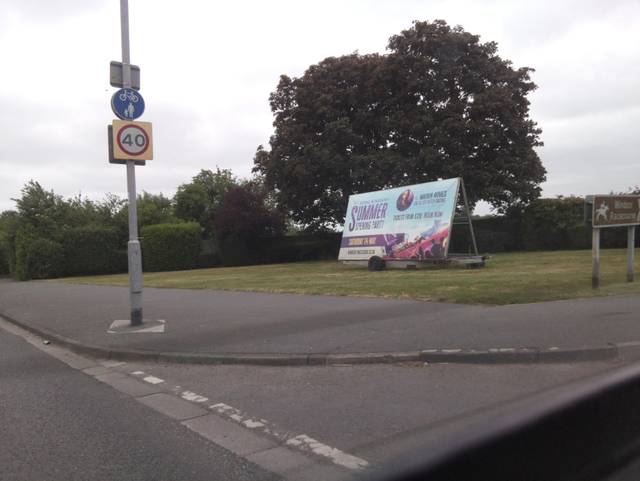
Region: United Kingdom
Coordinates: 51.485, -0.634